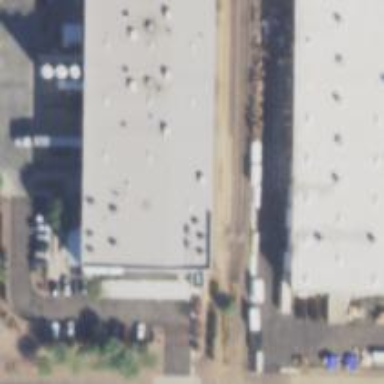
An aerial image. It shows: Rail spur service.